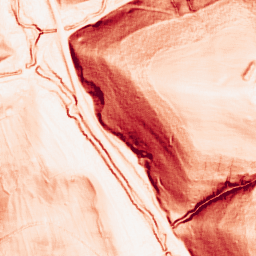
Category: morphological
Decomposition family: morphological_gradient
Decomposition parameters: size: 3
shape: square
Upsampling method: edge_directed
Upsampling parameters: scale: 2
Upsampling scale: 2